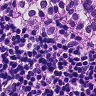
Metastatic tissue present: yes